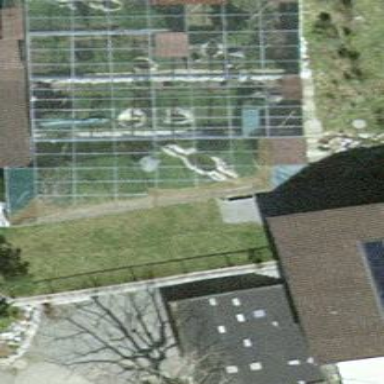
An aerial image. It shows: Greenhouse.